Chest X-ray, PA view. Patient: 61 years old, sex F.
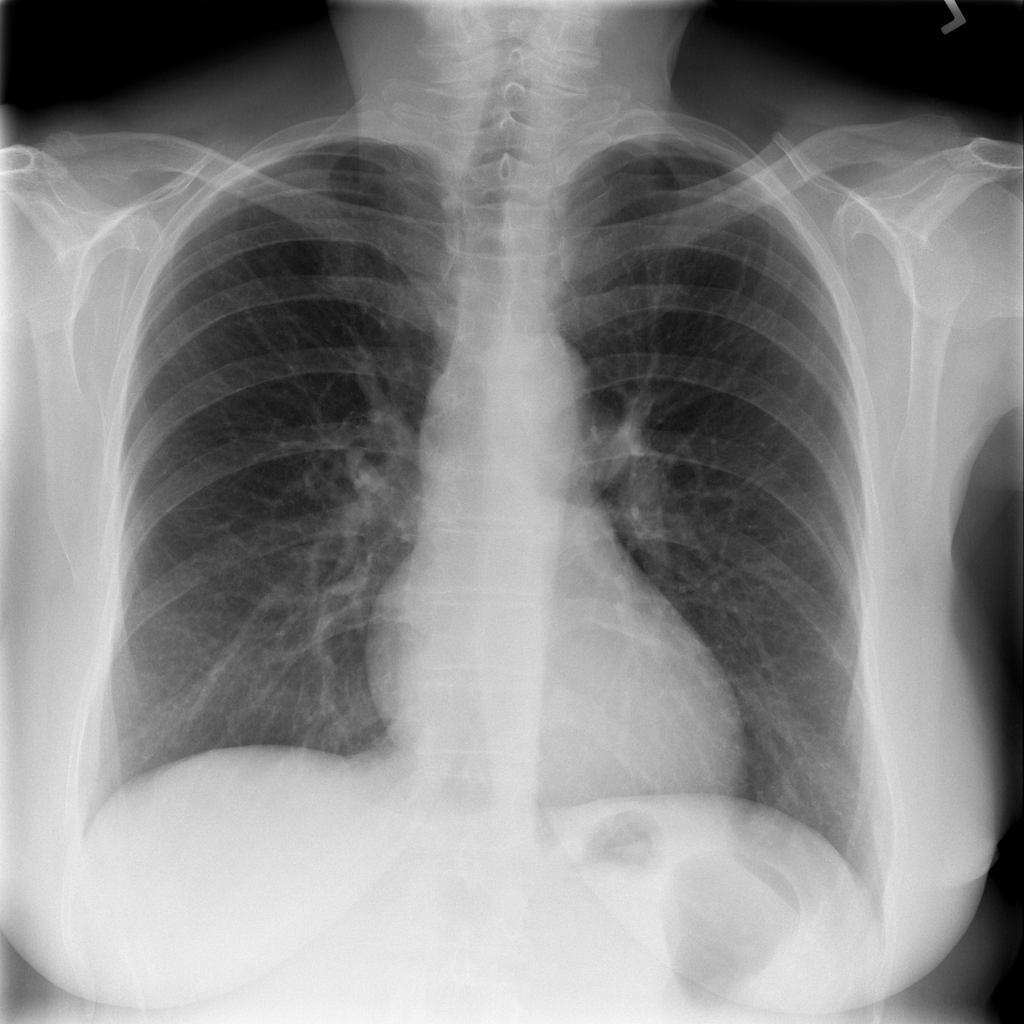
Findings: No Finding